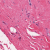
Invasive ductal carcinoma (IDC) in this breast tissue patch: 0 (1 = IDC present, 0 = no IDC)